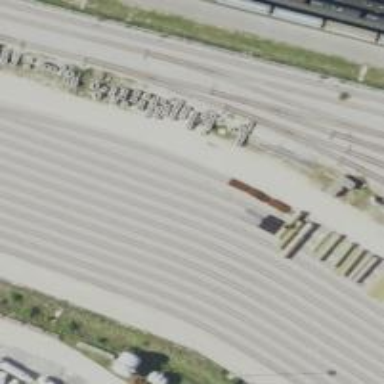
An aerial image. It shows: Rail spur service.